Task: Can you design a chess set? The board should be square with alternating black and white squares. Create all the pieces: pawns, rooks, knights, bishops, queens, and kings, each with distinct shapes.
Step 1098:
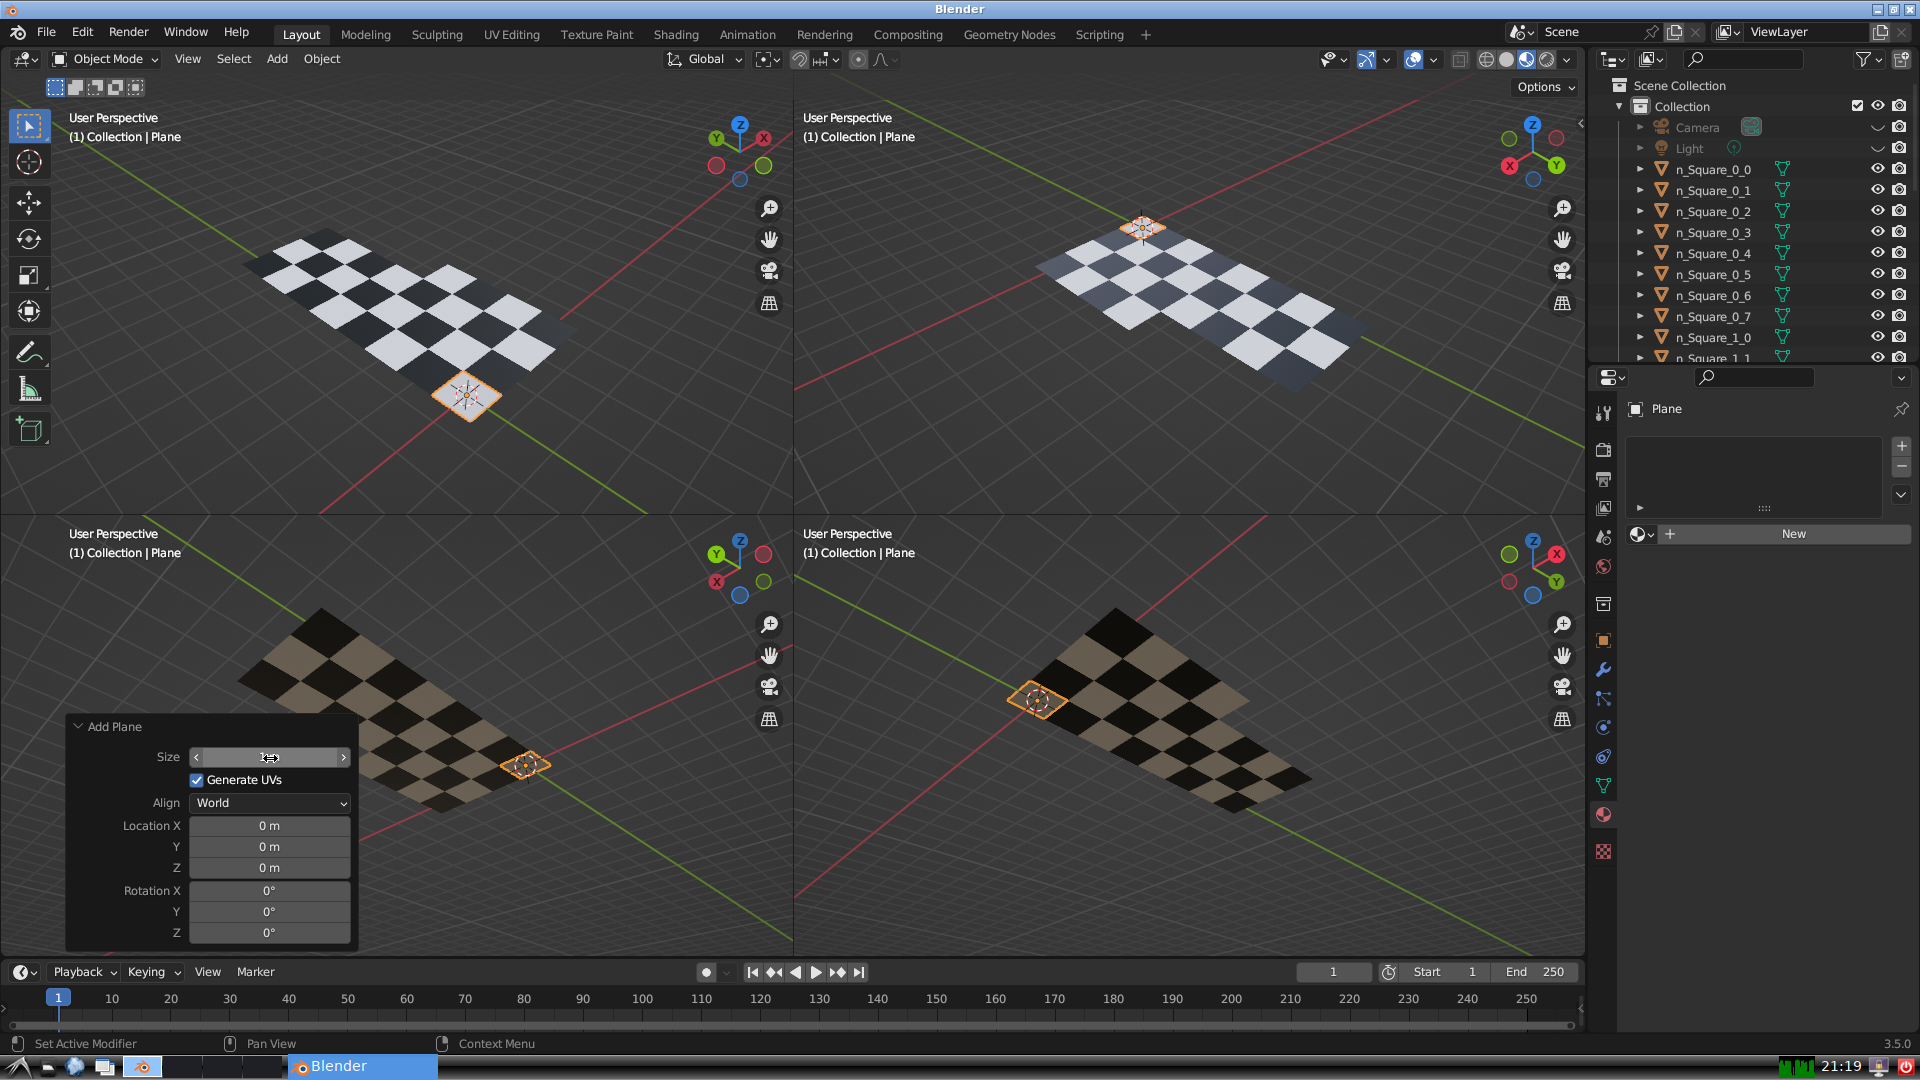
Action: {"mouse_move": [960, 540]}